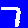
Digit: 7